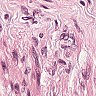
Metastatic tissue present: yes